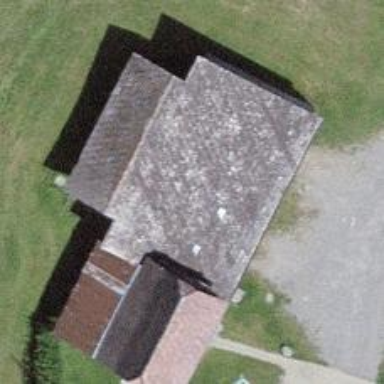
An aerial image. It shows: Farm shop.